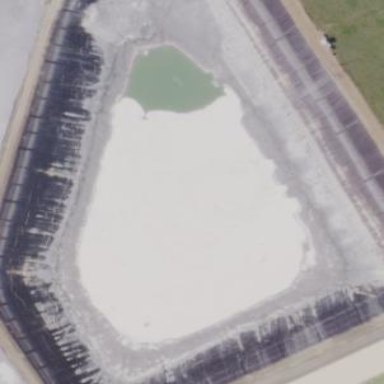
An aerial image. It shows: Evaporator reservoir.